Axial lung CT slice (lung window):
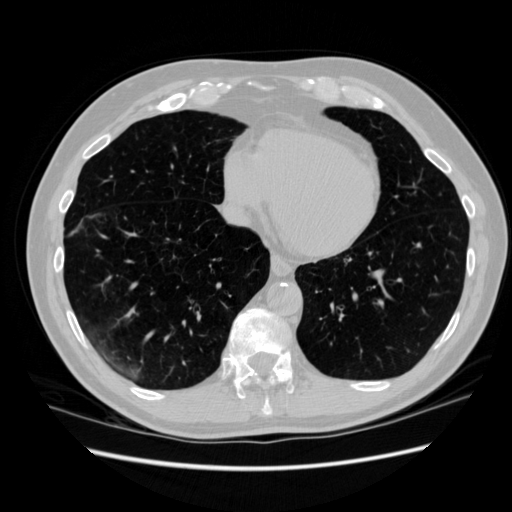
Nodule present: no